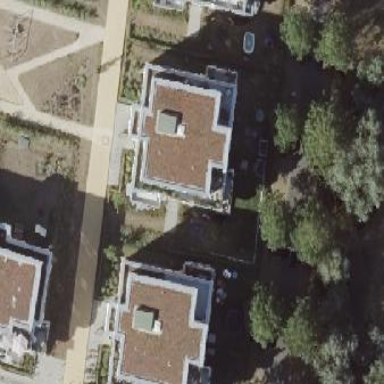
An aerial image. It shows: Flat-roofed apartment building.